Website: bh-photo
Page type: address-validator
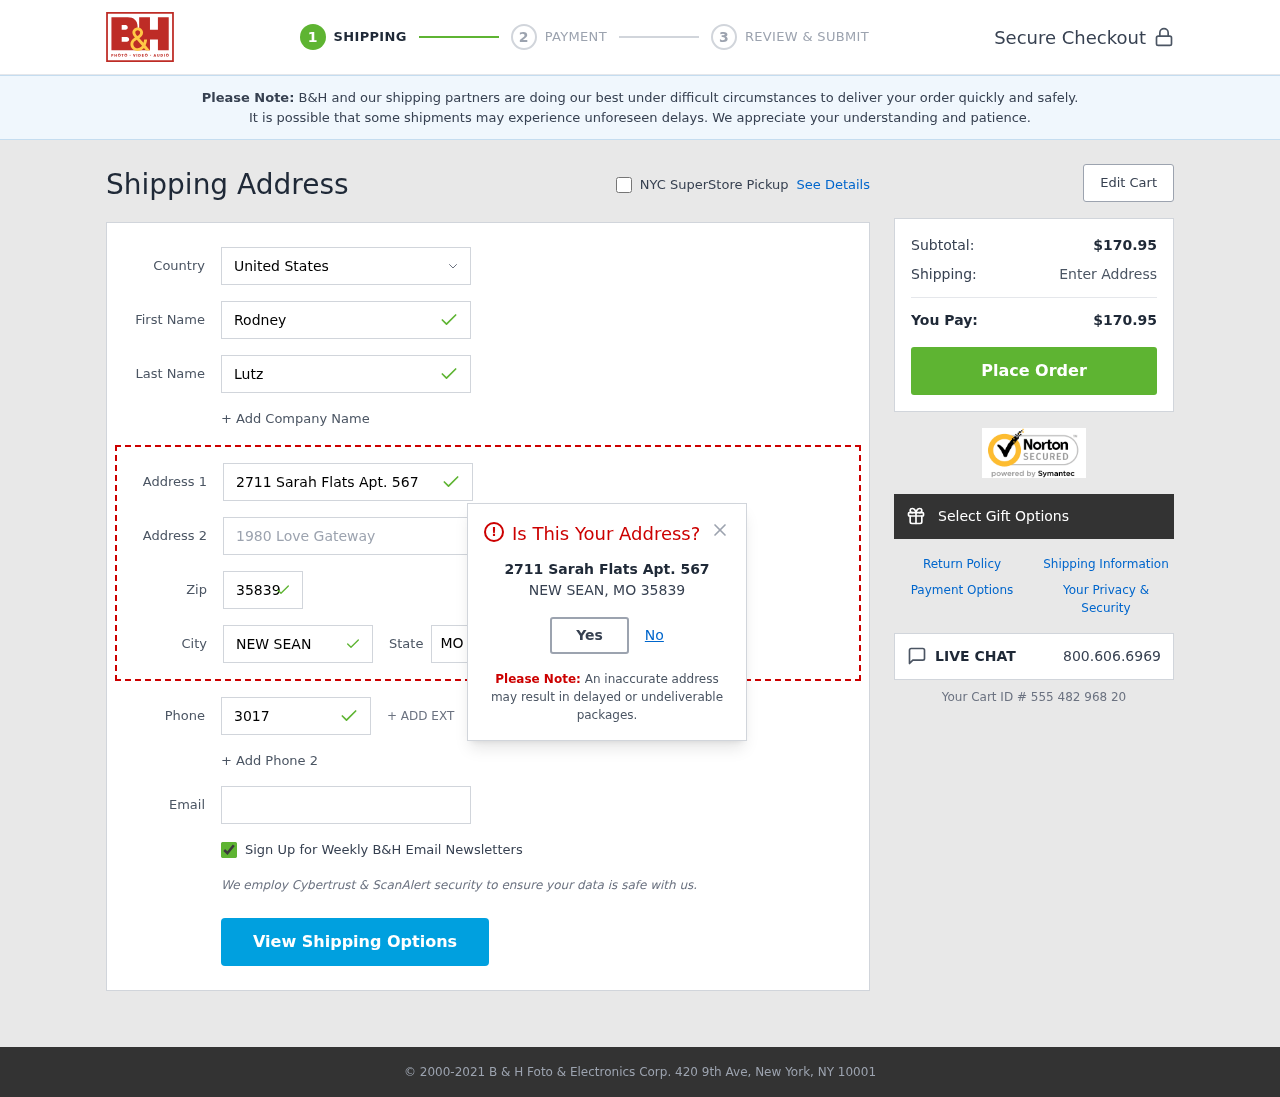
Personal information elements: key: PII_CITY
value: New Sean
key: PII_COUNTRY
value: United States
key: PII_EMAIL
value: rlutz@gmail.com
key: PII_FIRSTNAME
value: Rodney
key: PII_LASTNAME
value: Lutz
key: PII_PHONE
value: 3017196010
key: PII_POSTCODE
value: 35839
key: PII_STATE_ABBR
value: MO
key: PII_STREET
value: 2711 Sarah Flats Apt. 567
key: PII_STREET2
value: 1980 Love Gateway
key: PII_CITY_MODAL
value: NEW SEAN
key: PII_POSTCODE_FULL
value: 35839
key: PII_POSTCODE_NUMERIC
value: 35839
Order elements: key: ORDER_SUBTOTAL
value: $170.95
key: ORDER_TOTAL
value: $170.95
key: ORDER_ID
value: Your Cart ID # 555 482 968 20